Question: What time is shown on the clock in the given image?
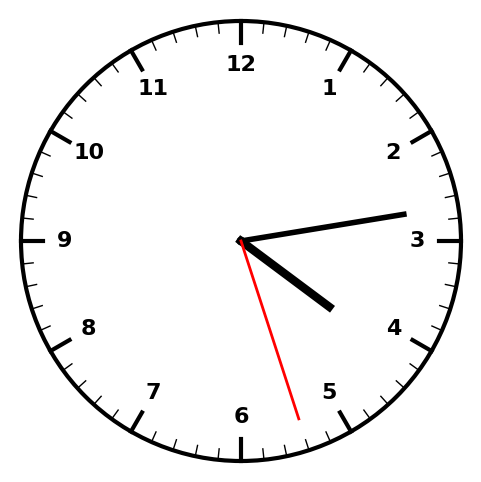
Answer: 04:13:27